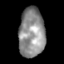
Tissue: skin
Cell type: Epithelial cells
Senescence score: 0.186
Nuclear area (px): 1254
Mean DAPI intensity: 142.116